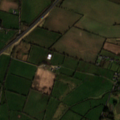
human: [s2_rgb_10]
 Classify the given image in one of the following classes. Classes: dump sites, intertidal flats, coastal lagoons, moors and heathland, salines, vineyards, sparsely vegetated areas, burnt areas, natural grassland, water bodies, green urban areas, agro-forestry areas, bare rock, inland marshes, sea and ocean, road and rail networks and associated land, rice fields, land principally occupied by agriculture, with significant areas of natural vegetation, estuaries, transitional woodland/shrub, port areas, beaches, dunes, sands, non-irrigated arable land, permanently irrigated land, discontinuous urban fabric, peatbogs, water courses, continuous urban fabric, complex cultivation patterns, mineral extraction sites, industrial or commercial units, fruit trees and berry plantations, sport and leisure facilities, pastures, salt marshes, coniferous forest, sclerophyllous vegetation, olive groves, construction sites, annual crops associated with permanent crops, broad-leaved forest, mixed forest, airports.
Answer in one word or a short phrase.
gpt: non-irrigated arable land, pastures